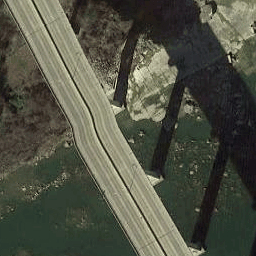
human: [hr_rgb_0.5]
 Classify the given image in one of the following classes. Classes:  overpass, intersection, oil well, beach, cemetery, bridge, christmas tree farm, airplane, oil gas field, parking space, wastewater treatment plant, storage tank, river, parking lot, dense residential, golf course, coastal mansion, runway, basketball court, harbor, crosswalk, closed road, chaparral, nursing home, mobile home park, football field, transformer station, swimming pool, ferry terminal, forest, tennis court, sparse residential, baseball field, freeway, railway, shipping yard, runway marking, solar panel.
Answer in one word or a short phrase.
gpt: bridge